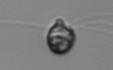
Label: flagellate_morphotype1